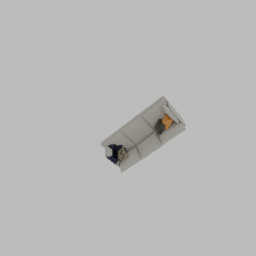
Label: furniture